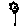
Label: flower